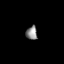
Tissue: lung
Cell type: Endothelial cells
Senescence score: 0.5424
Nuclear area (px): 151
Mean DAPI intensity: 138.079